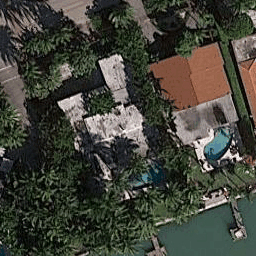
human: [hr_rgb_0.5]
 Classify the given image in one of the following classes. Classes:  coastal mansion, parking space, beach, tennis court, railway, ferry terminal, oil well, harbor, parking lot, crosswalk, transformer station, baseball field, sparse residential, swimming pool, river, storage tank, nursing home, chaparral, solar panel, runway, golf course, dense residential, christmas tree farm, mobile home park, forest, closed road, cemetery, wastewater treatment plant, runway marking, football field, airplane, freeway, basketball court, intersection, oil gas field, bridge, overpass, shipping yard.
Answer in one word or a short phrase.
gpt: coastal mansion